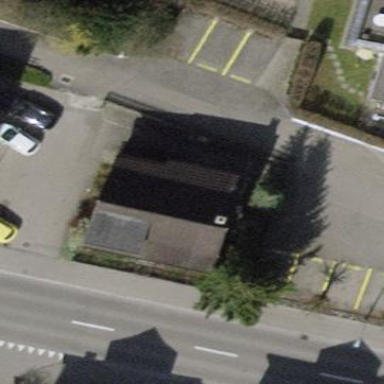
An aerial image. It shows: Gabled roof apartments building.